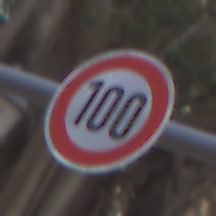
Verkehrszeichen: Geschwindigkeit100
Umgebung: Outdoor, Suburban
Tageszeit: MorningAfternoon
Wetter: PartlyCloudy
Licht: Natural
Jahreszeit: NotSpecified
Kontrast: LowContrast